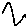
Label: zigzag